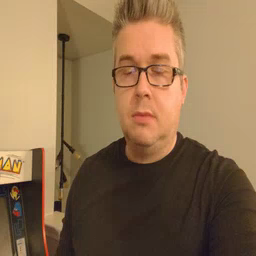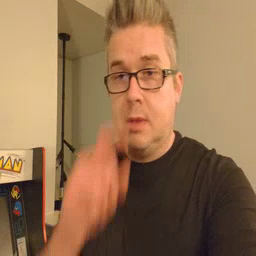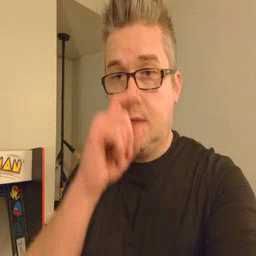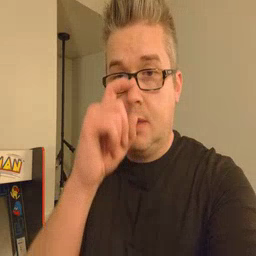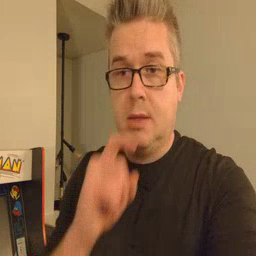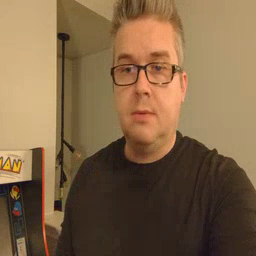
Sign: doll